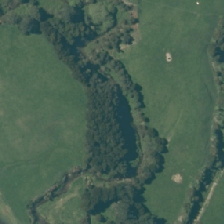
Land cover: deciduous_hardwood